Aerial crown-view tile of a tropical tree (Barro Colorado Island, Panama), acquired 20250818:
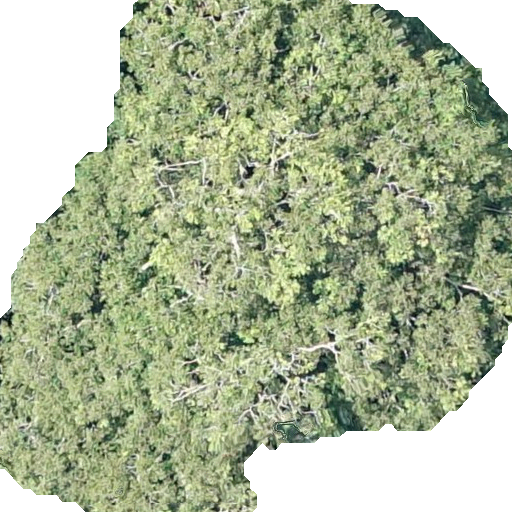
Species: Dipteryx oleifera
GBIF accepted scientific name: Dipteryx oleifera
Crown area: 314.865 m²